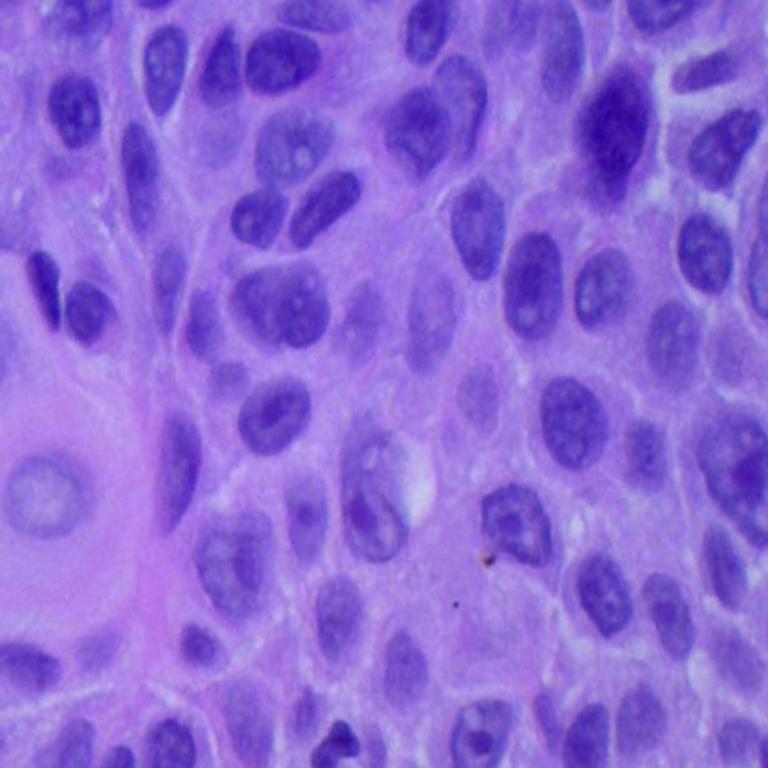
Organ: lung
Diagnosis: squamous carcinomas